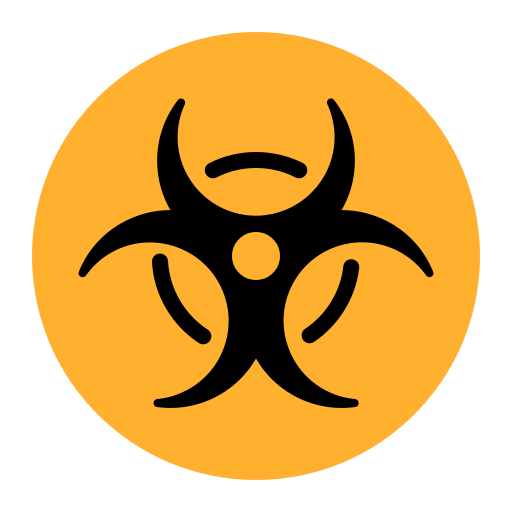
biohazard flat